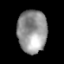
Tissue: lung
Cell type: Epithelial cells
Senescence score: 0.2028
Nuclear area (px): 1240
Mean DAPI intensity: 148.139